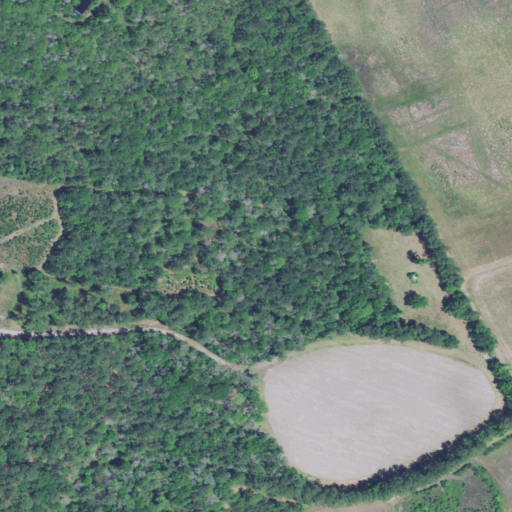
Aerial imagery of depression(s) in South Carolina named Wildcat Bay containing woody wetlands, cultivated crops, shrub, evergreen forest, and pasture